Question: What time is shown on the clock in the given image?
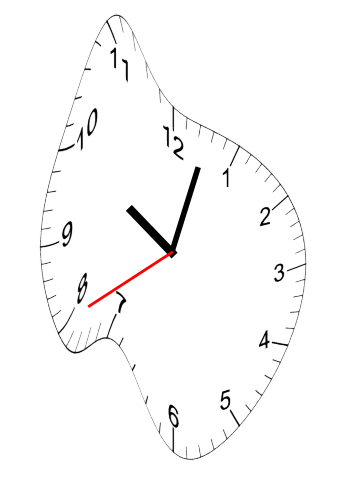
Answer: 10:02:40